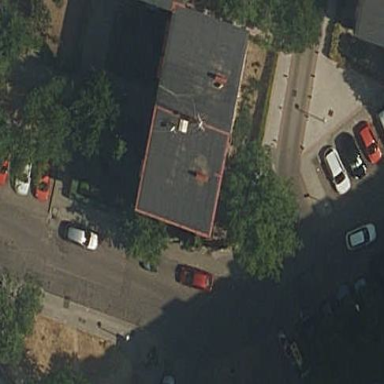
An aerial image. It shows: View of apartment building.